Question: I'm using a search bar through Storyboard and when I view in the simulator it looks like this... (You can see how the right side is cut off)

How do I fix this and make it perfectly fit into the screen? In storyboard, it looks fine.
My storyboard is set to Compact Width, Any Height. AutoLayout is on.
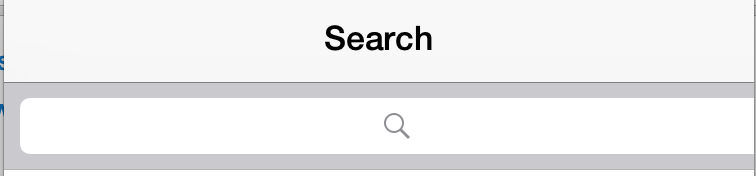
Answer: You need to add constraints! Just hold the 'control' key on your keyboard and drag anywhere inside the searchBar and tick the 'Width' option or tick the 'trailing space to container margin' by dragging it to the right of your searchBar.
Click on the searchBar and do this :